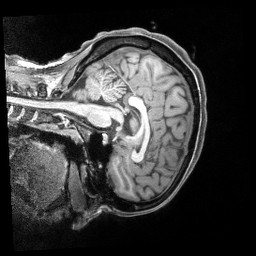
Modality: T1w
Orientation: sagittal
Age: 28
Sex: female
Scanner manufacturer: siemens
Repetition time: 2.4 s
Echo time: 0.00231 s